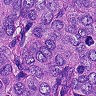
Metastatic tissue present: yes